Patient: sex F, age 61
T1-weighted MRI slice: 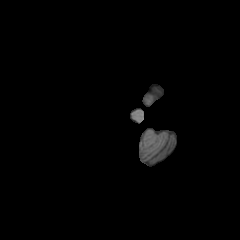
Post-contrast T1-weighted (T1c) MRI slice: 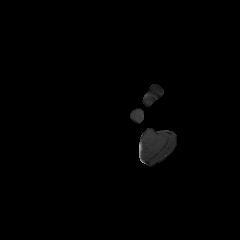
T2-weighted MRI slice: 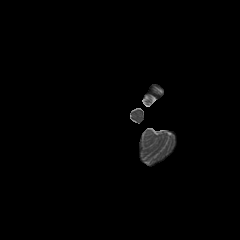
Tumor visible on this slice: no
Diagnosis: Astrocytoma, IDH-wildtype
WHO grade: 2